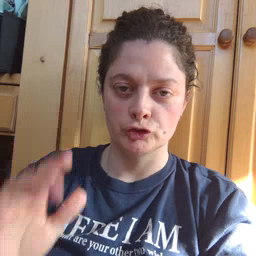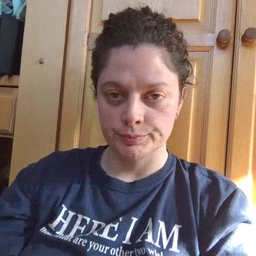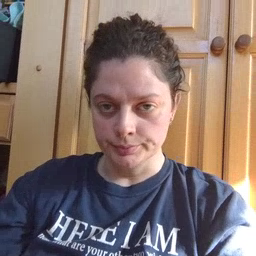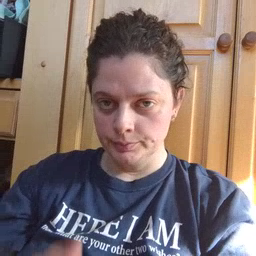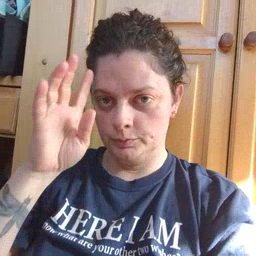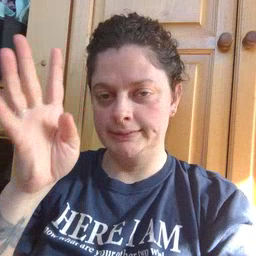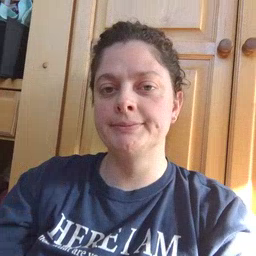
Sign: pretend